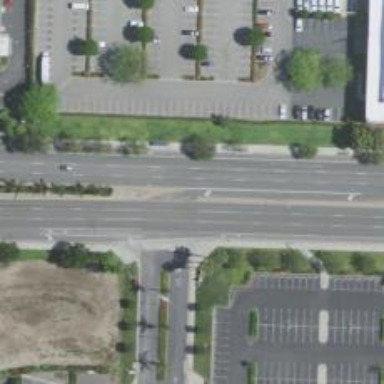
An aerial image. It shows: Secondary link road with asphalt surface.